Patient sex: M
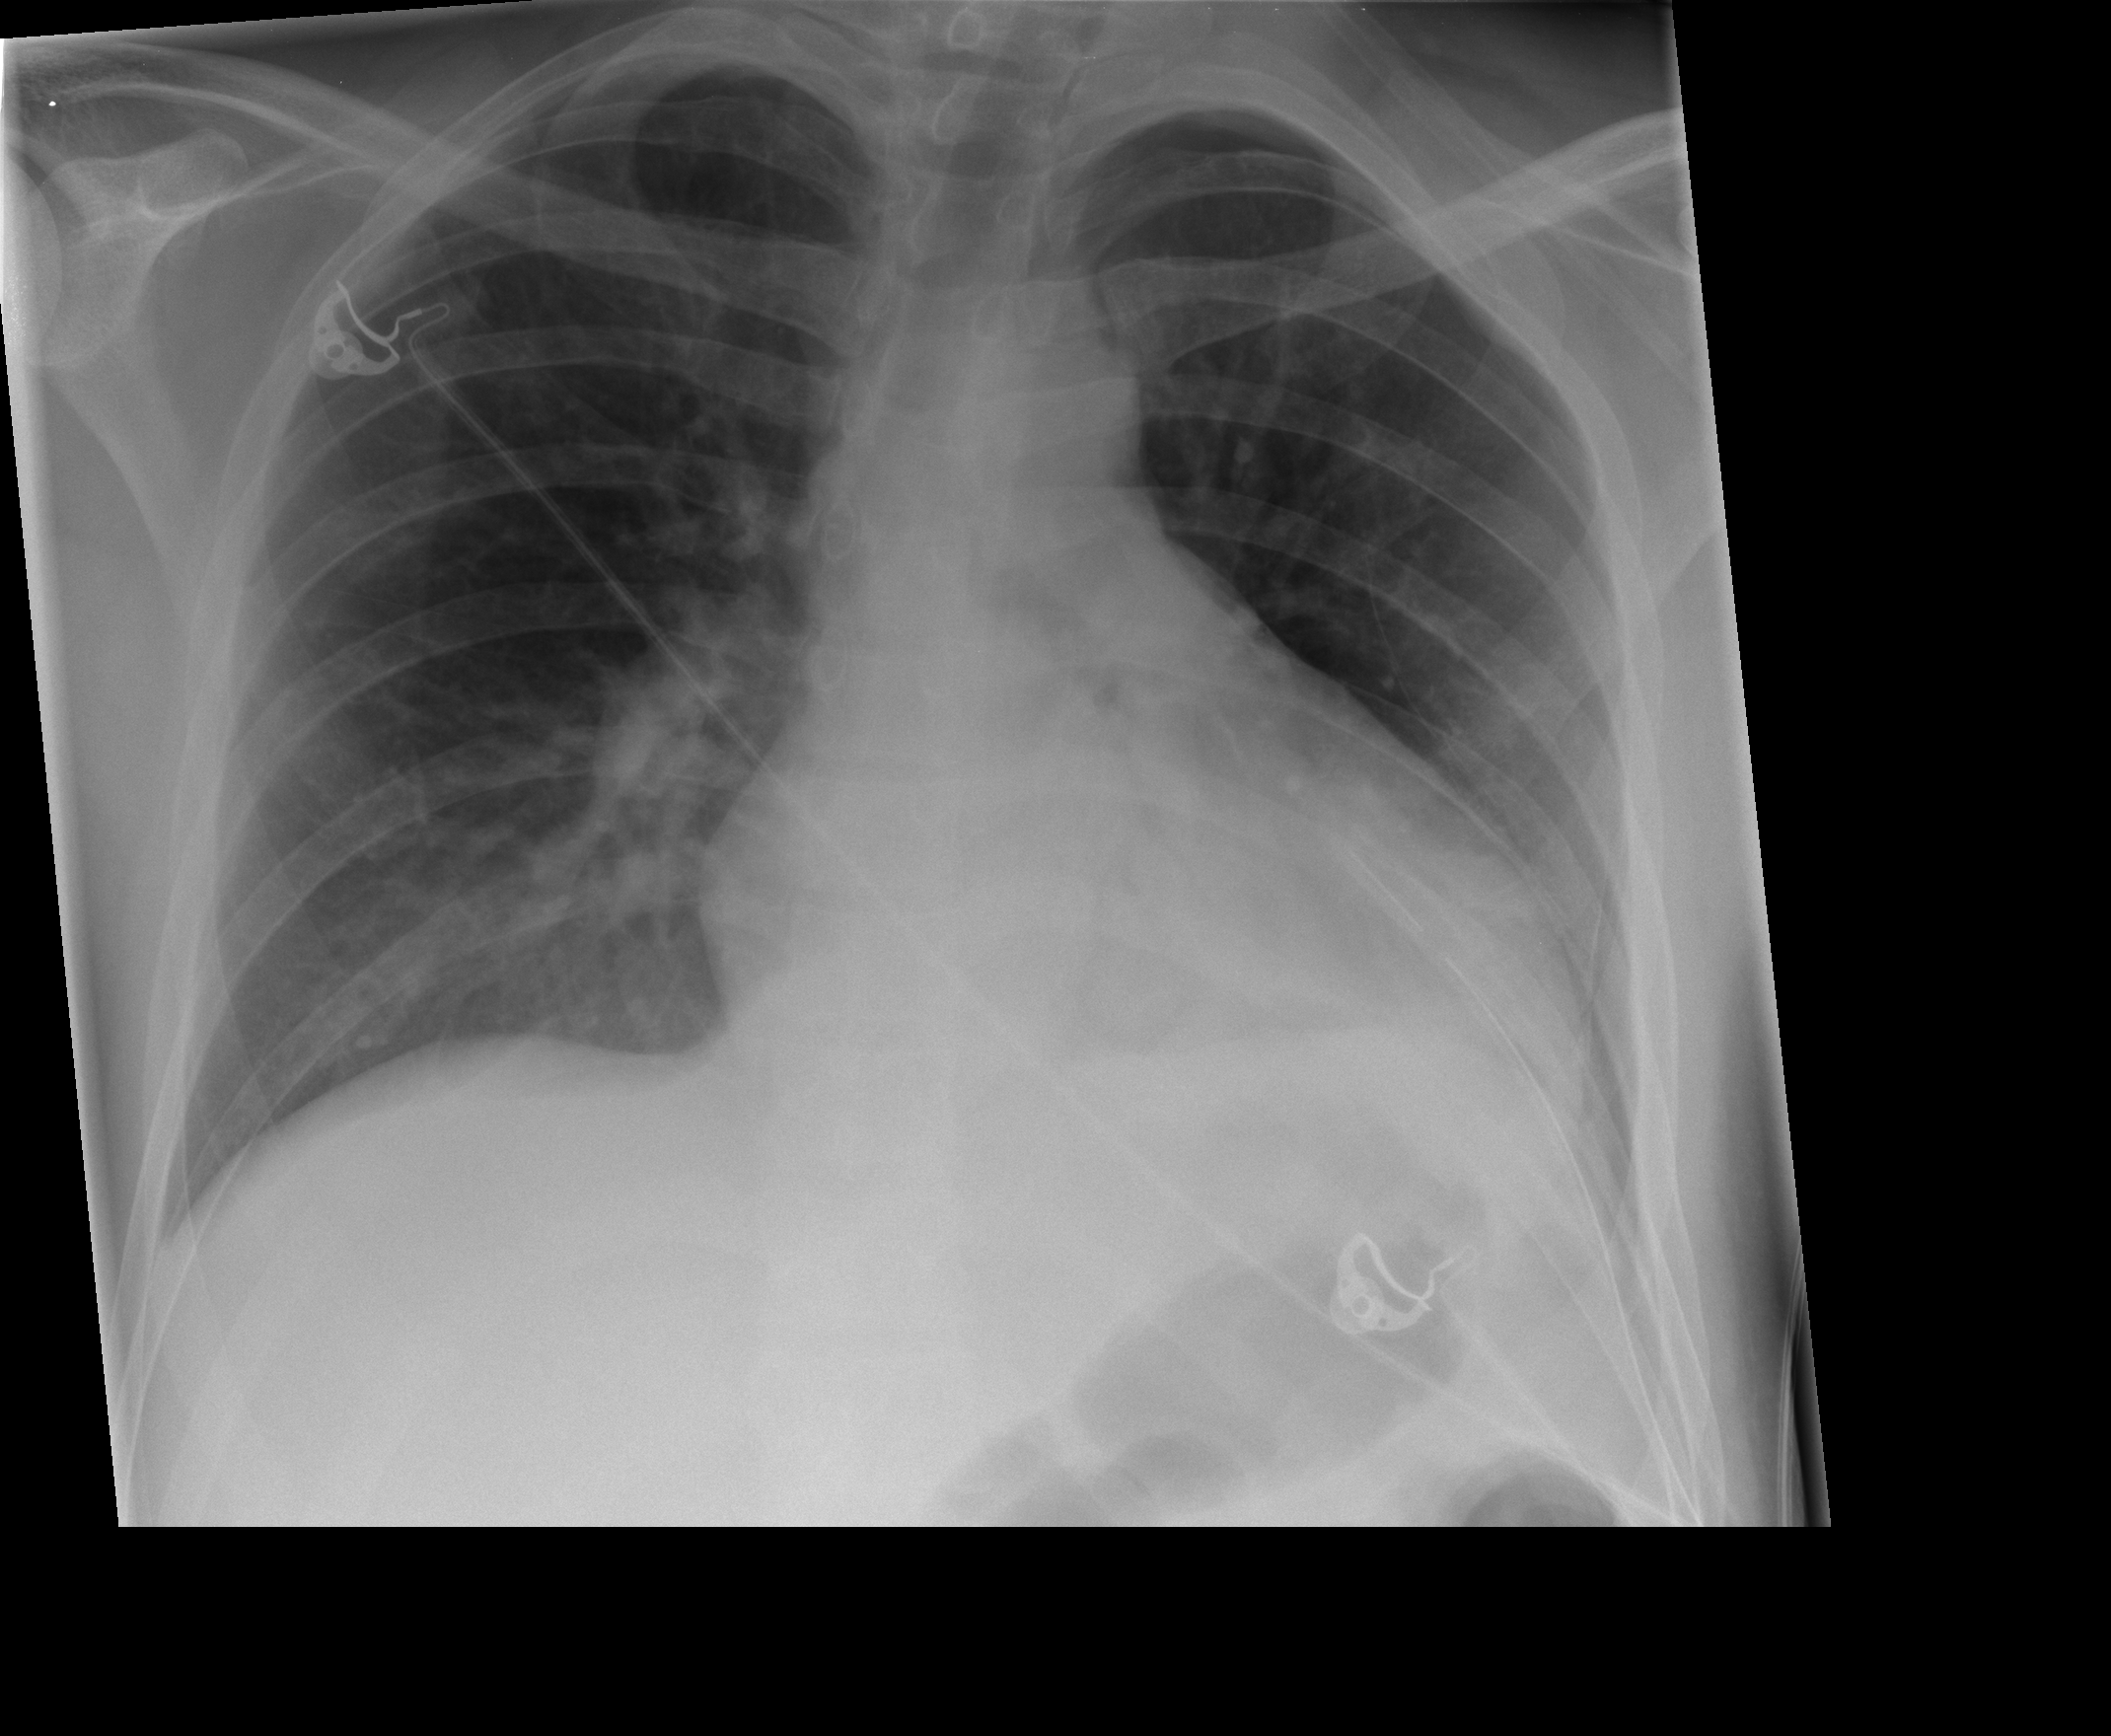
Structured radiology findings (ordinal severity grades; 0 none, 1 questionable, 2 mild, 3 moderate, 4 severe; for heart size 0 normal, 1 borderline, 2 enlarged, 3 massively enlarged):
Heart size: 1
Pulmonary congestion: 0
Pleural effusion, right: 1
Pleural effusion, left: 2
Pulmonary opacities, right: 0
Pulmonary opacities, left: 0
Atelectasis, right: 1
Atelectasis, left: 1